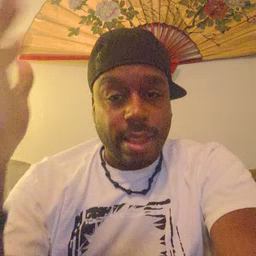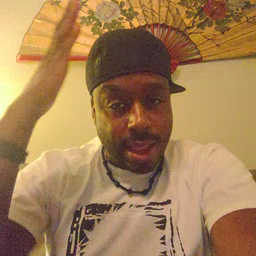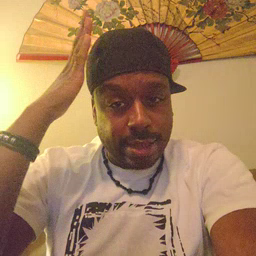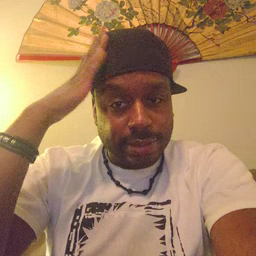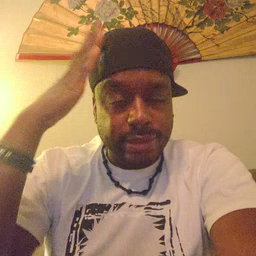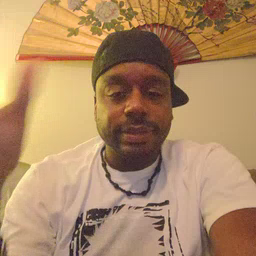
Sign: hat